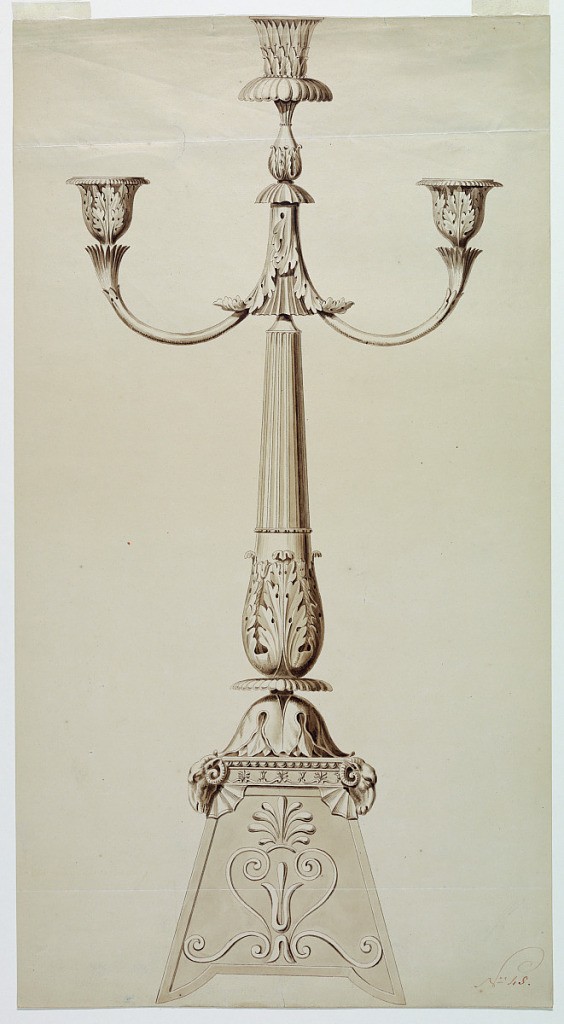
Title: Design for a Candlestick
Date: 1815-1819
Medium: Pen and ink, brush and brown washes on paper
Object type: Drawing
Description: Tapering pedestal with a palmette decoration and ram heads at the upper corners. The shaft consists of a calyx , upside down, a balaster, a flower upside down from which two branches rise and out of which sockets grow. A fantastic flower with a third socket rises in the center.